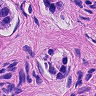
Metastatic tissue present: yes